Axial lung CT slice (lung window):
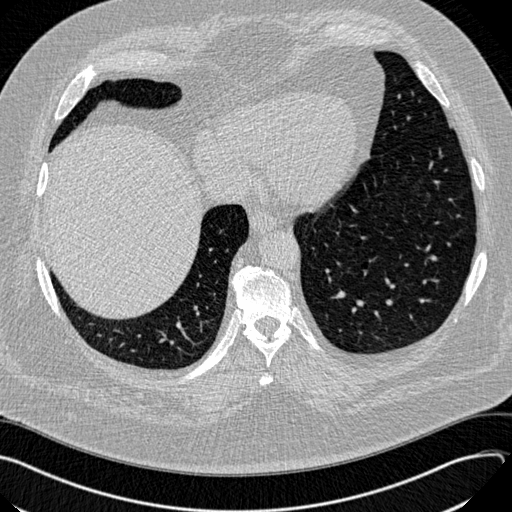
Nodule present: no